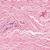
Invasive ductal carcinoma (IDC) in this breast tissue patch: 0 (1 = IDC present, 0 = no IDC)